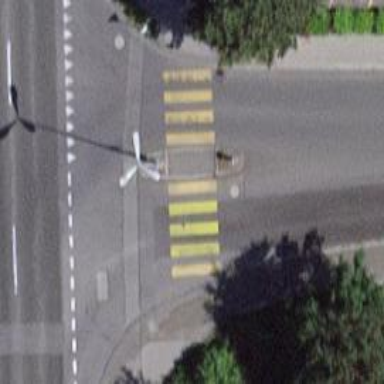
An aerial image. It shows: Marked zebra crossing with island.